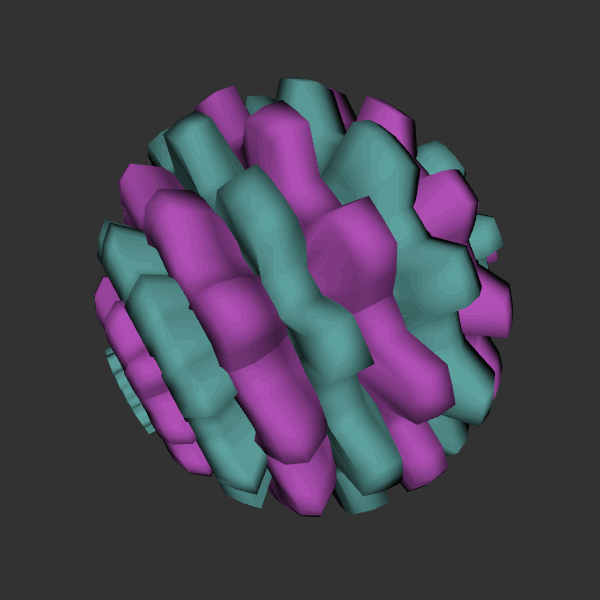
Background: dark